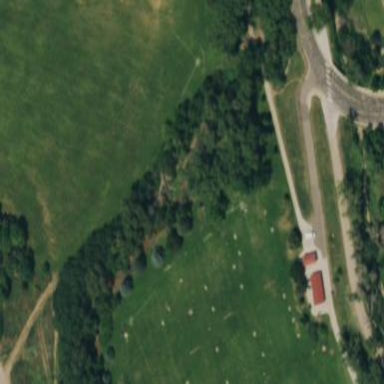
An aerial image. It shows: Grass pitch designated for soccer.